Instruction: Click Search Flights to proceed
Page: home
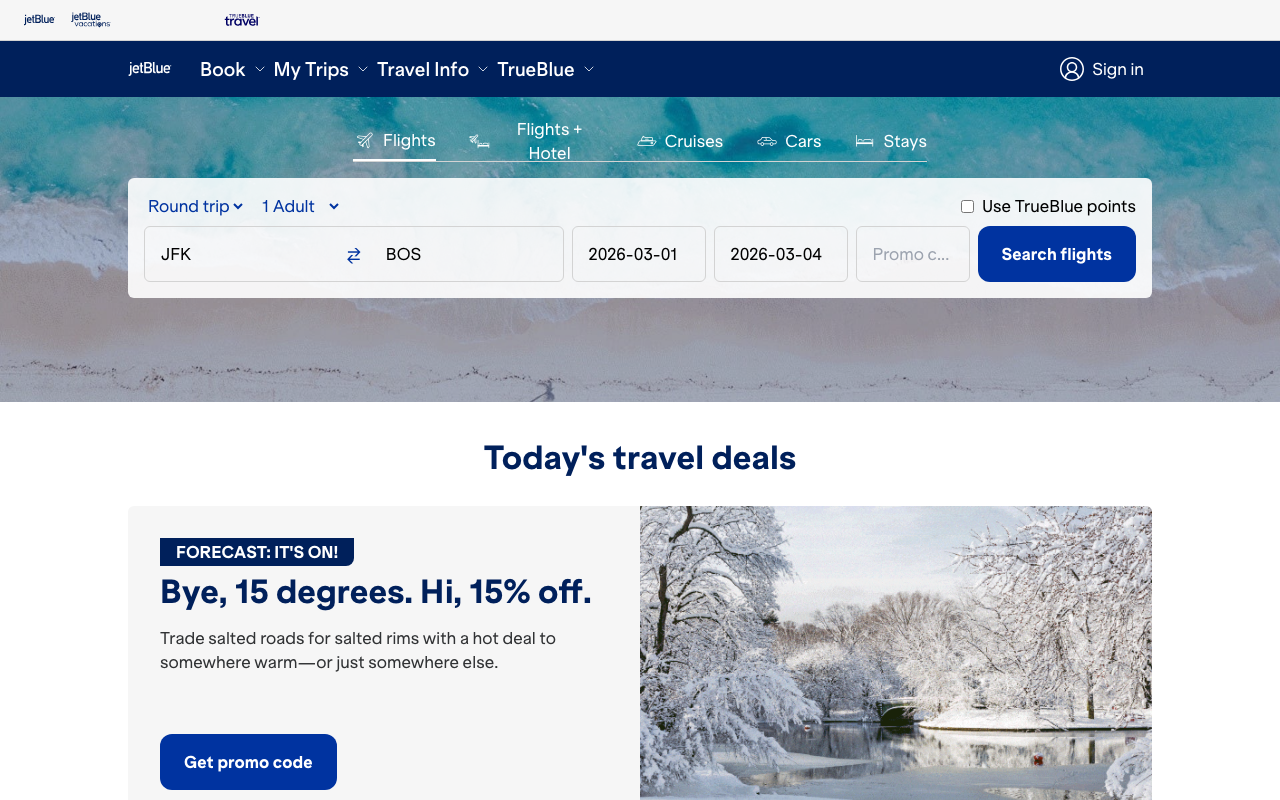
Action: click